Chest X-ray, PA view. Patient: 54 years old, sex F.
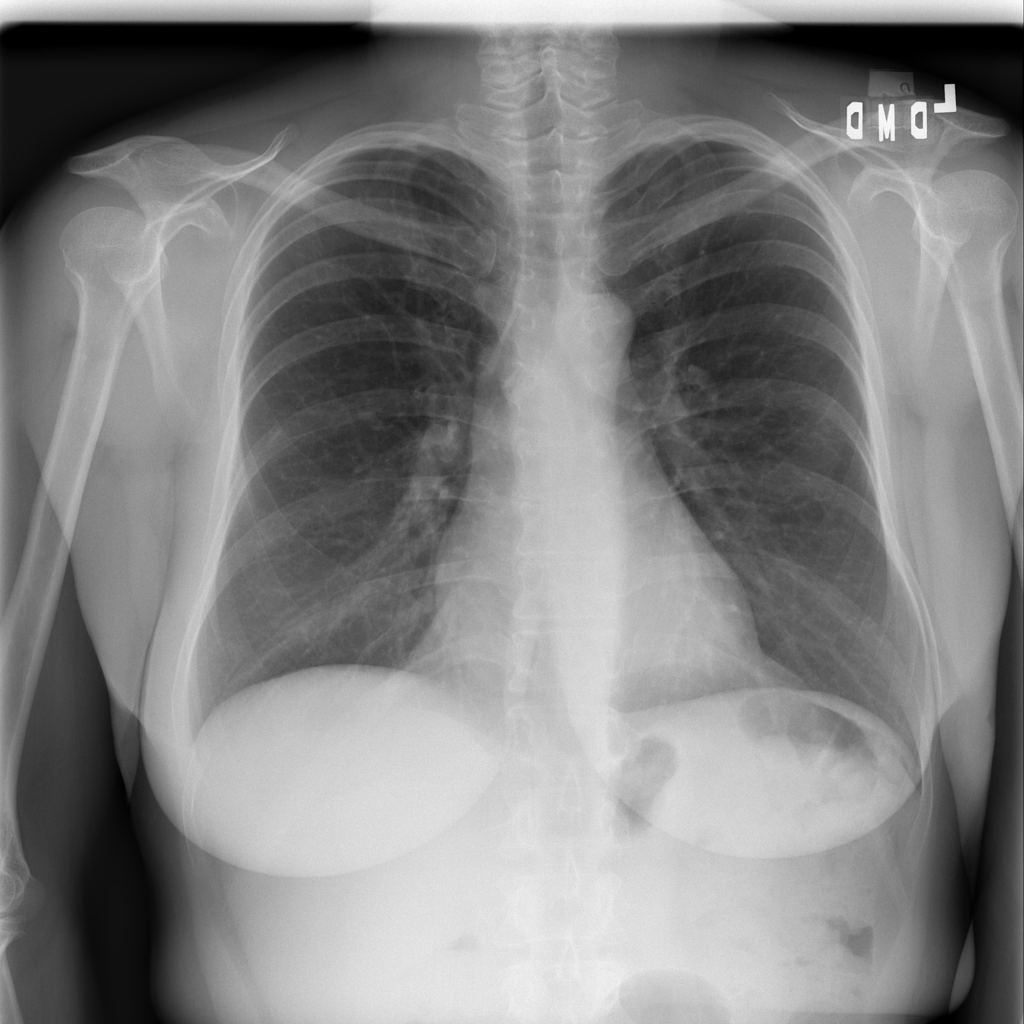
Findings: No Finding